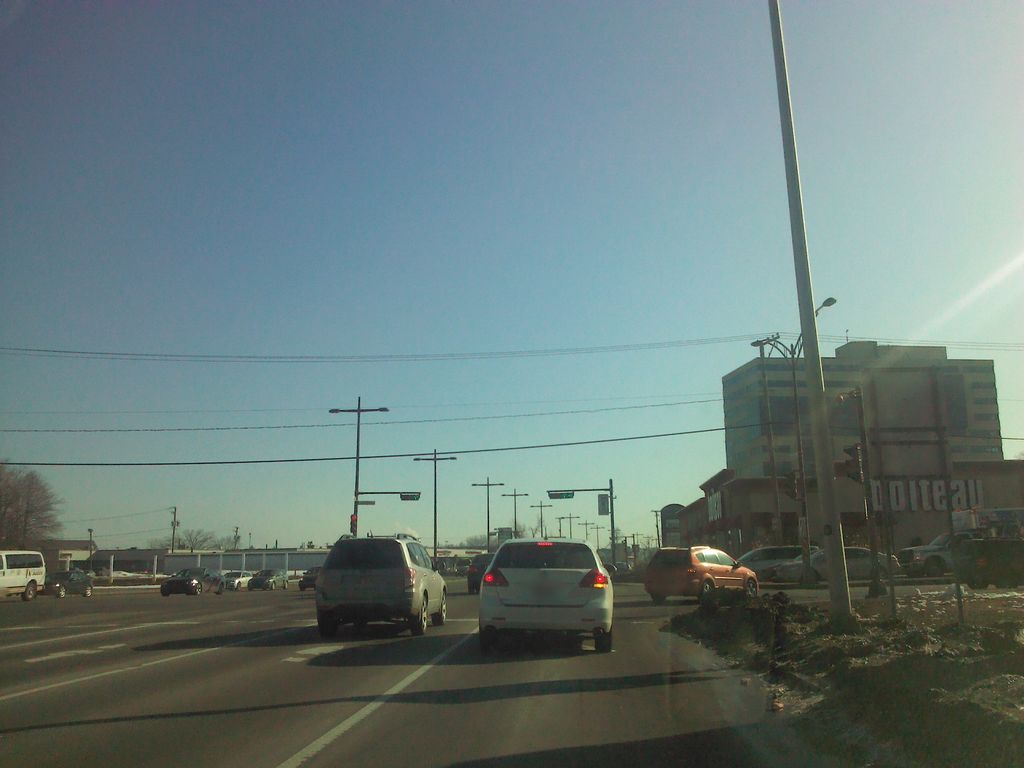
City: quebec_city